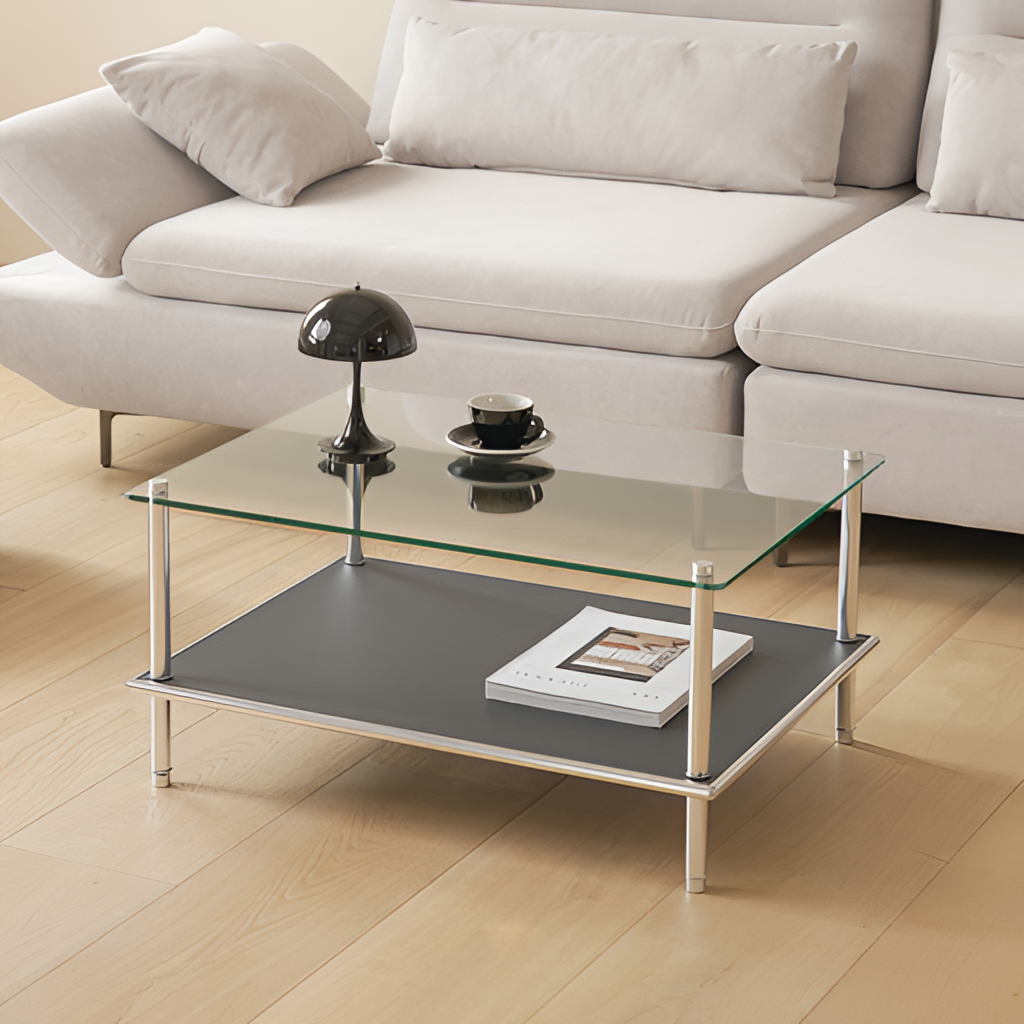
glass coffee table, living room, modern, wood flooring, with plank pattern, beige paint wallpaper, with solid pattern